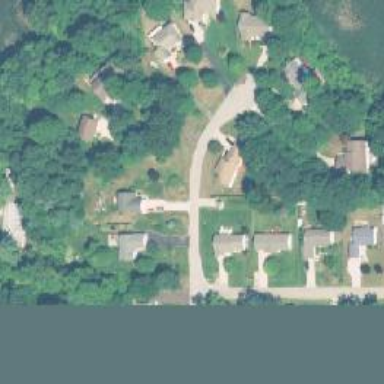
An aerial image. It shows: Driveway leading to service road.